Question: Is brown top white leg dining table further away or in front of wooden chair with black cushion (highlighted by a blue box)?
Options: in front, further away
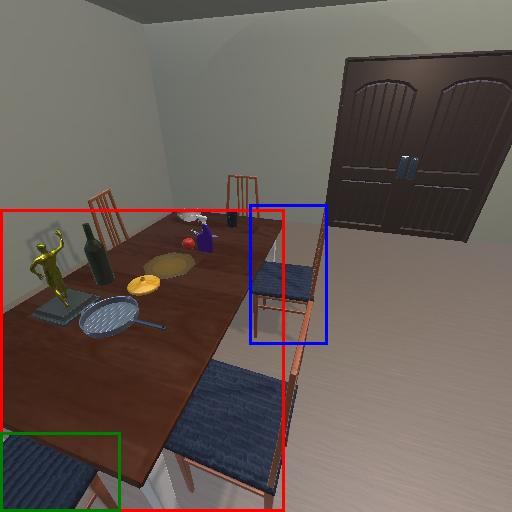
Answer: in front